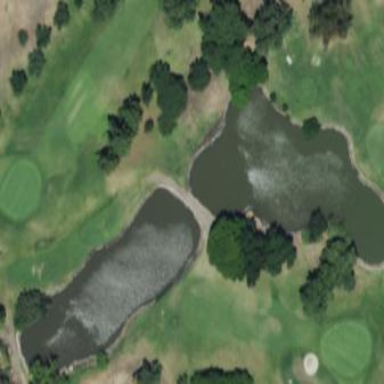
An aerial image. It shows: Scenic view of water hazard on golf course. The natural water feature adds beauty to the landscape.